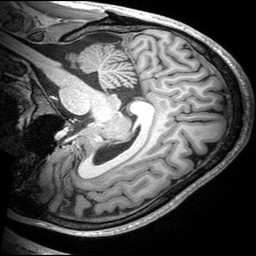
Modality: T1w
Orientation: sagittal
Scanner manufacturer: siemens
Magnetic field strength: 3 T
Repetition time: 2.53 s
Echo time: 0.00299 s